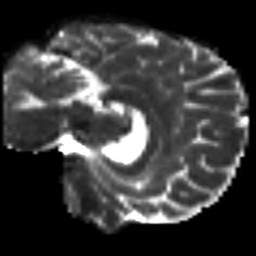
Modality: T2w
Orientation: sagittal
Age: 40
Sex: female
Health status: ill
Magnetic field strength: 3 T
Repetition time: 8.4 s
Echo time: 0.0926 s